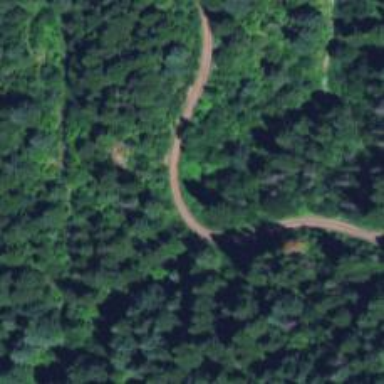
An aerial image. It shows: Driveway leading to service road.